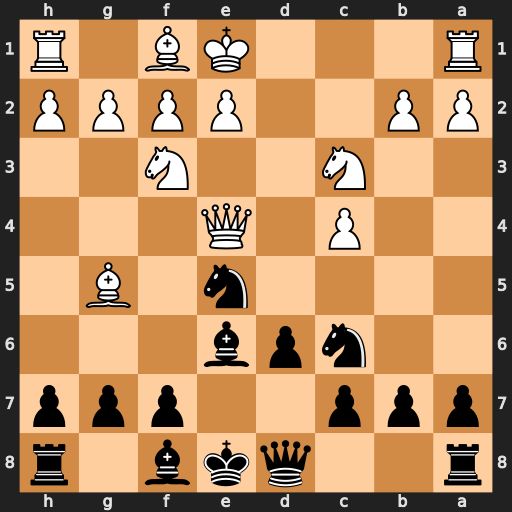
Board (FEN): r2qkb1r/ppp2ppp/2npb3/4n1B1/2P1Q3/2N2N2/PP2PPPP/R3KB1R
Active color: b
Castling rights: KQkq
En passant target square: -
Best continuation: Nxf3+ gxf3 Qxg5